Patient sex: M
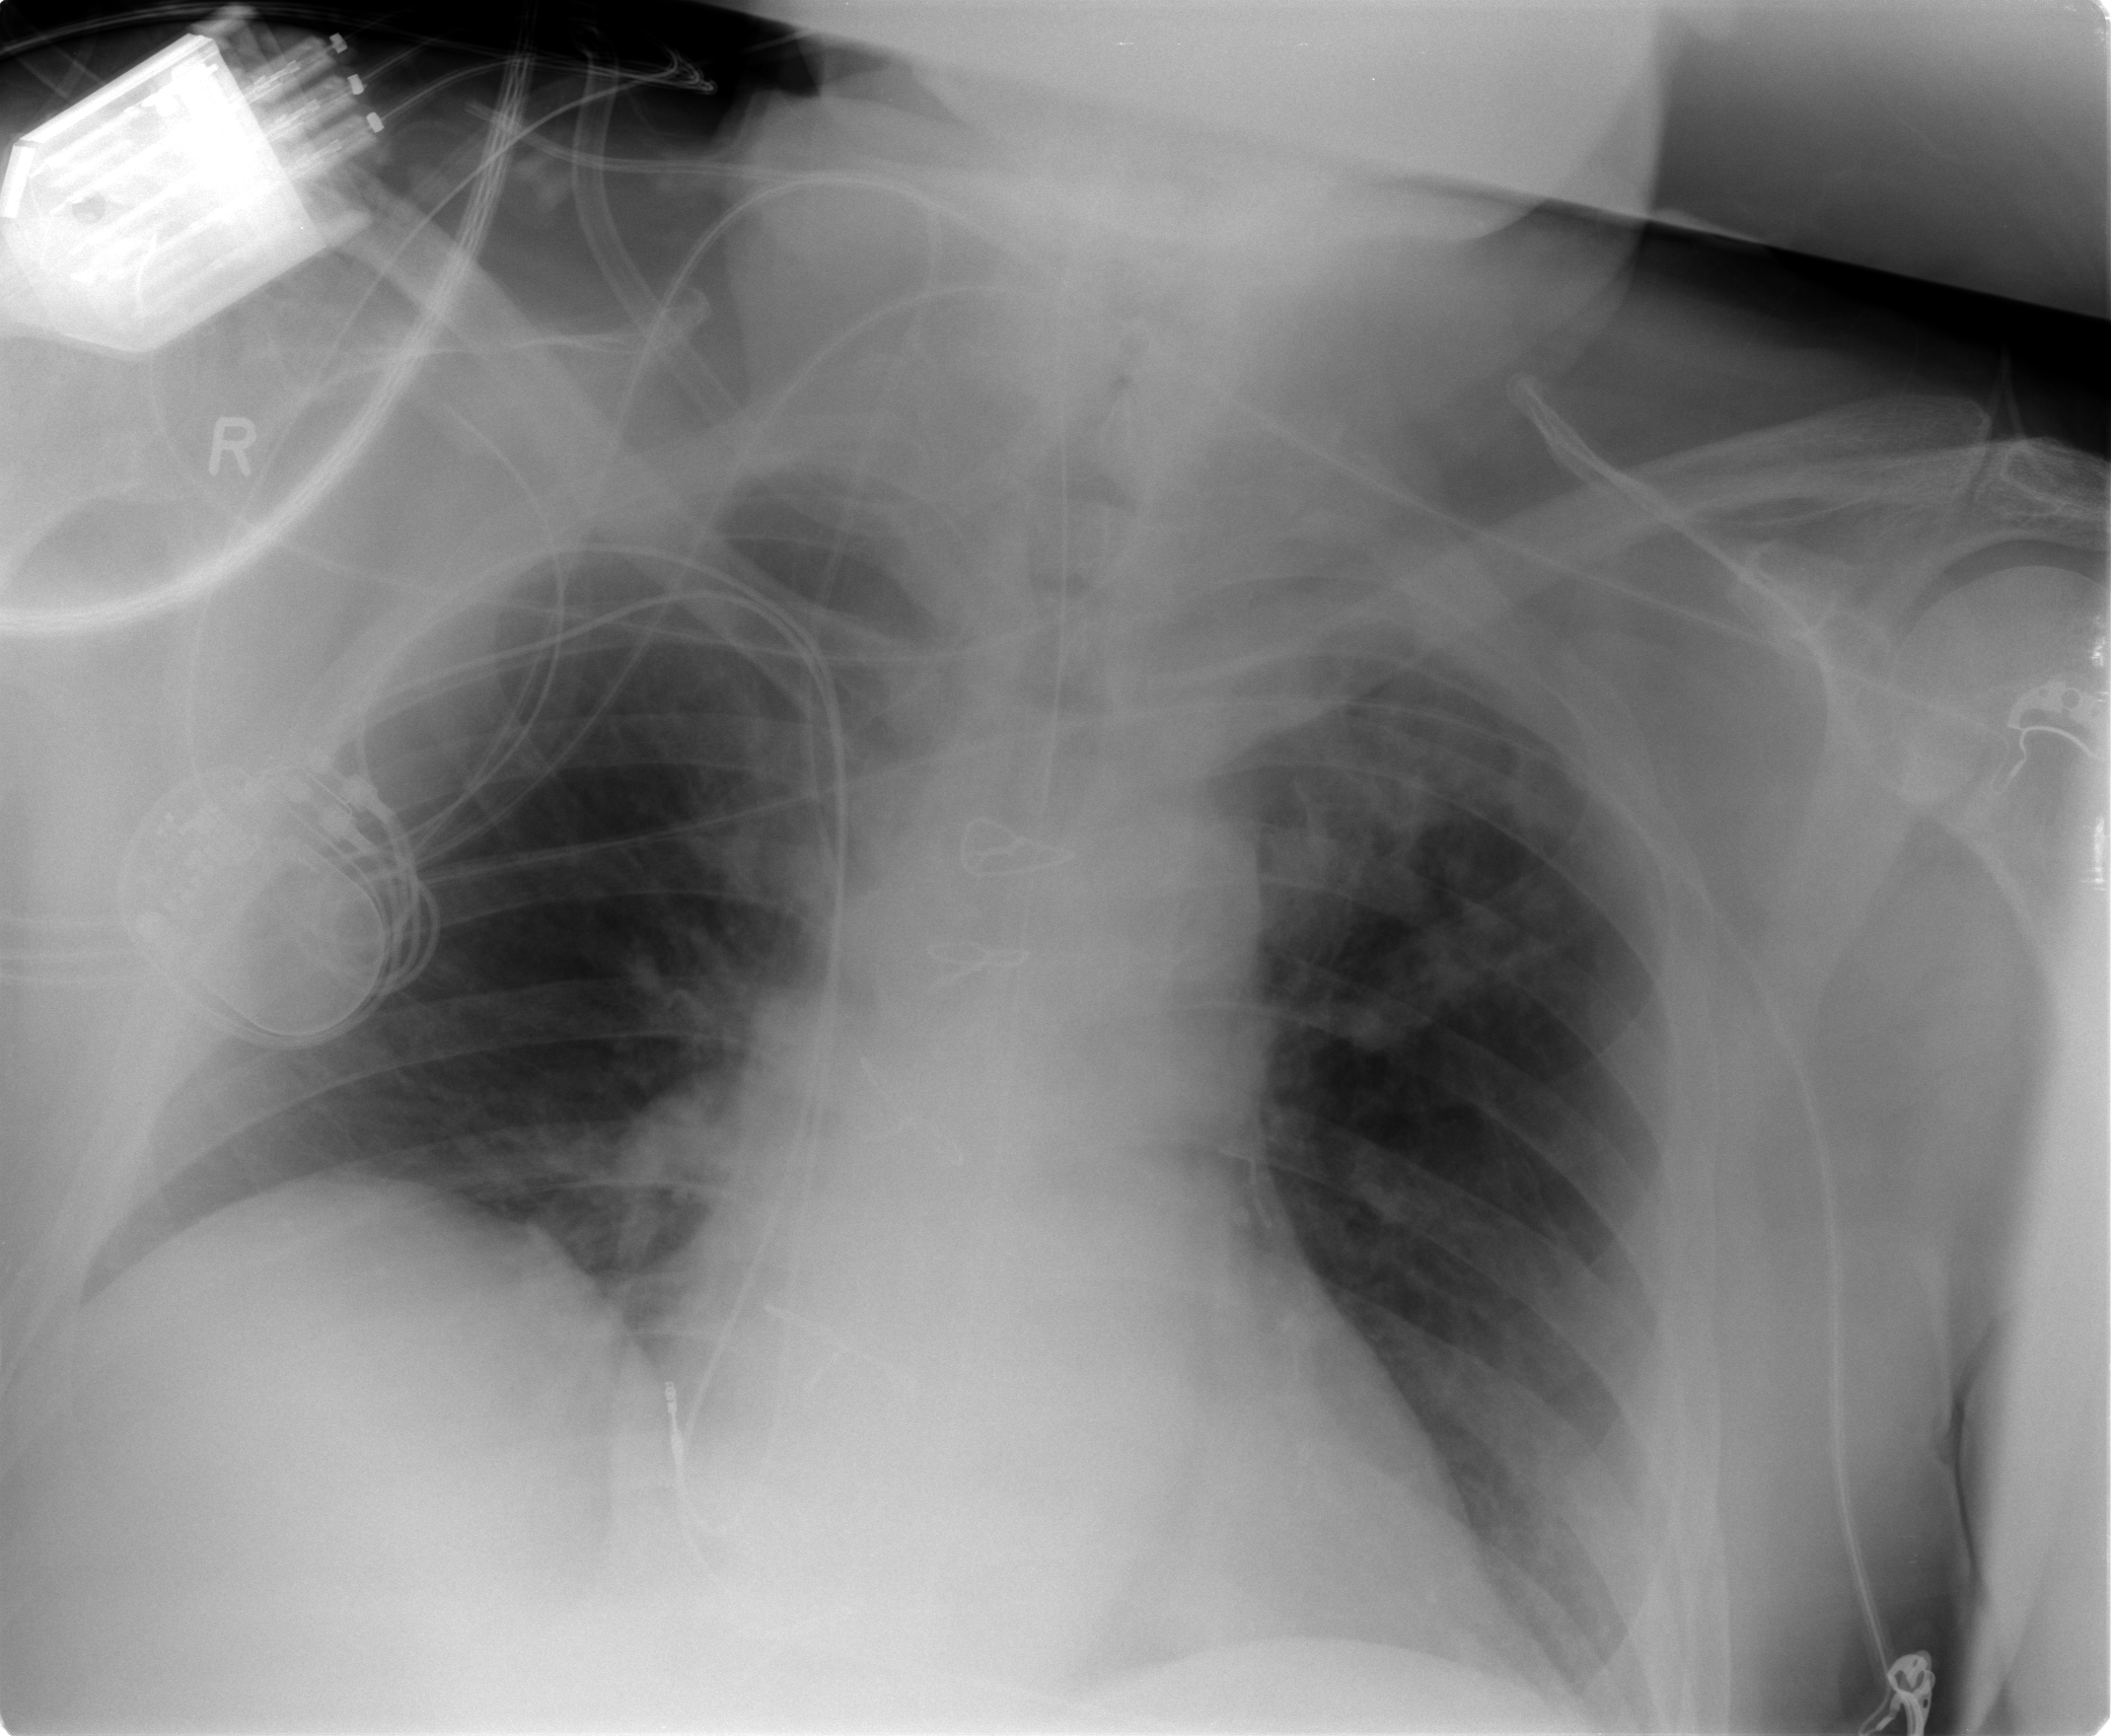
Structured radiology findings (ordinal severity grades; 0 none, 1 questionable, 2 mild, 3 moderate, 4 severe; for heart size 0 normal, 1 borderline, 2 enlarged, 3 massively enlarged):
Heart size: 0
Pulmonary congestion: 0
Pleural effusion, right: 0
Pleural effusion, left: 0
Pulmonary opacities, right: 0
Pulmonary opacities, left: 0
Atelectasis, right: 0
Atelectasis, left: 2